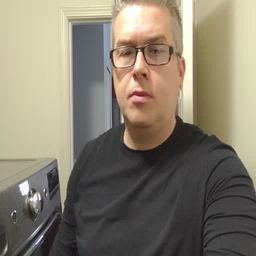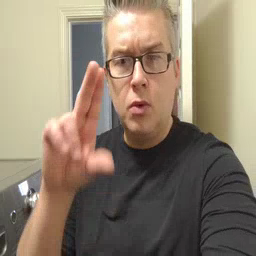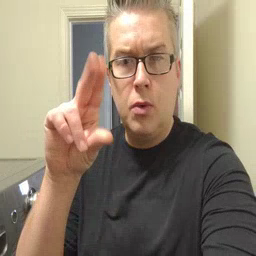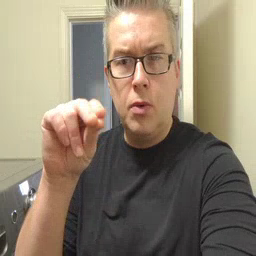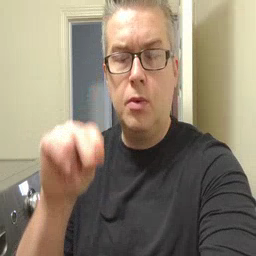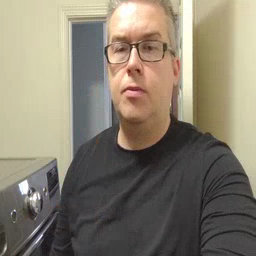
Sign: no